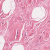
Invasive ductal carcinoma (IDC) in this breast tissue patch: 0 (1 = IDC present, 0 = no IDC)